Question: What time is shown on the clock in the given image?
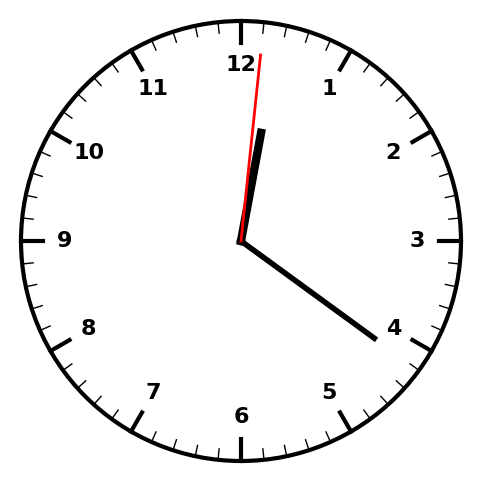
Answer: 12:21:01